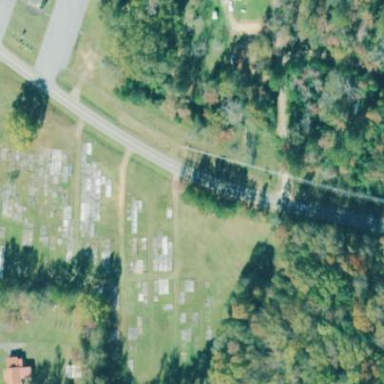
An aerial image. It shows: Cemetery.